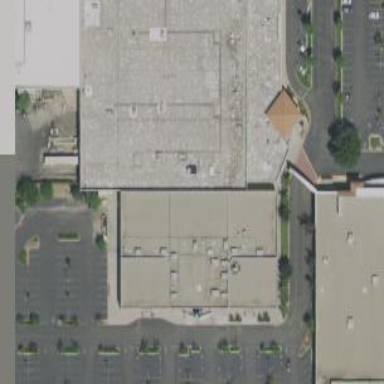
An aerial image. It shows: Supermarket building.